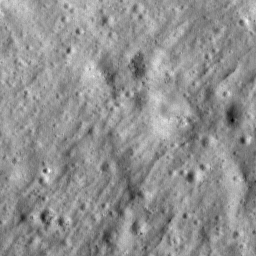
Host type: background_regolith
Lunar coordinates: latitude nan, longitude nan